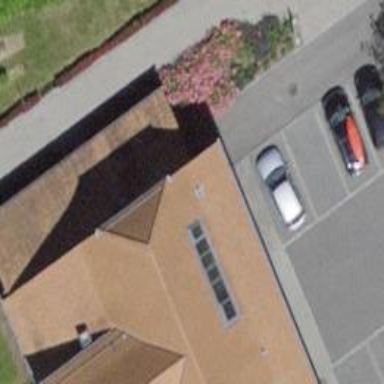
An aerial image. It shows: Restaurant.